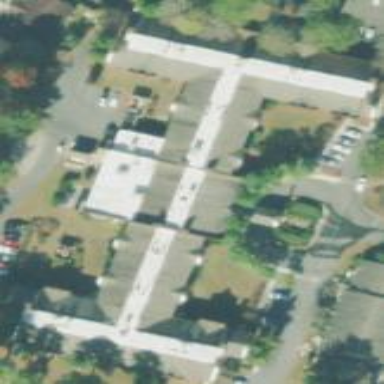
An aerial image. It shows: Building that serves as nursing home.